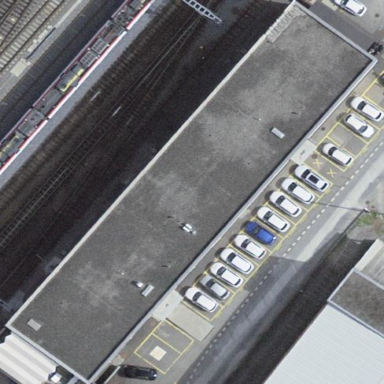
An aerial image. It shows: Transportation building.